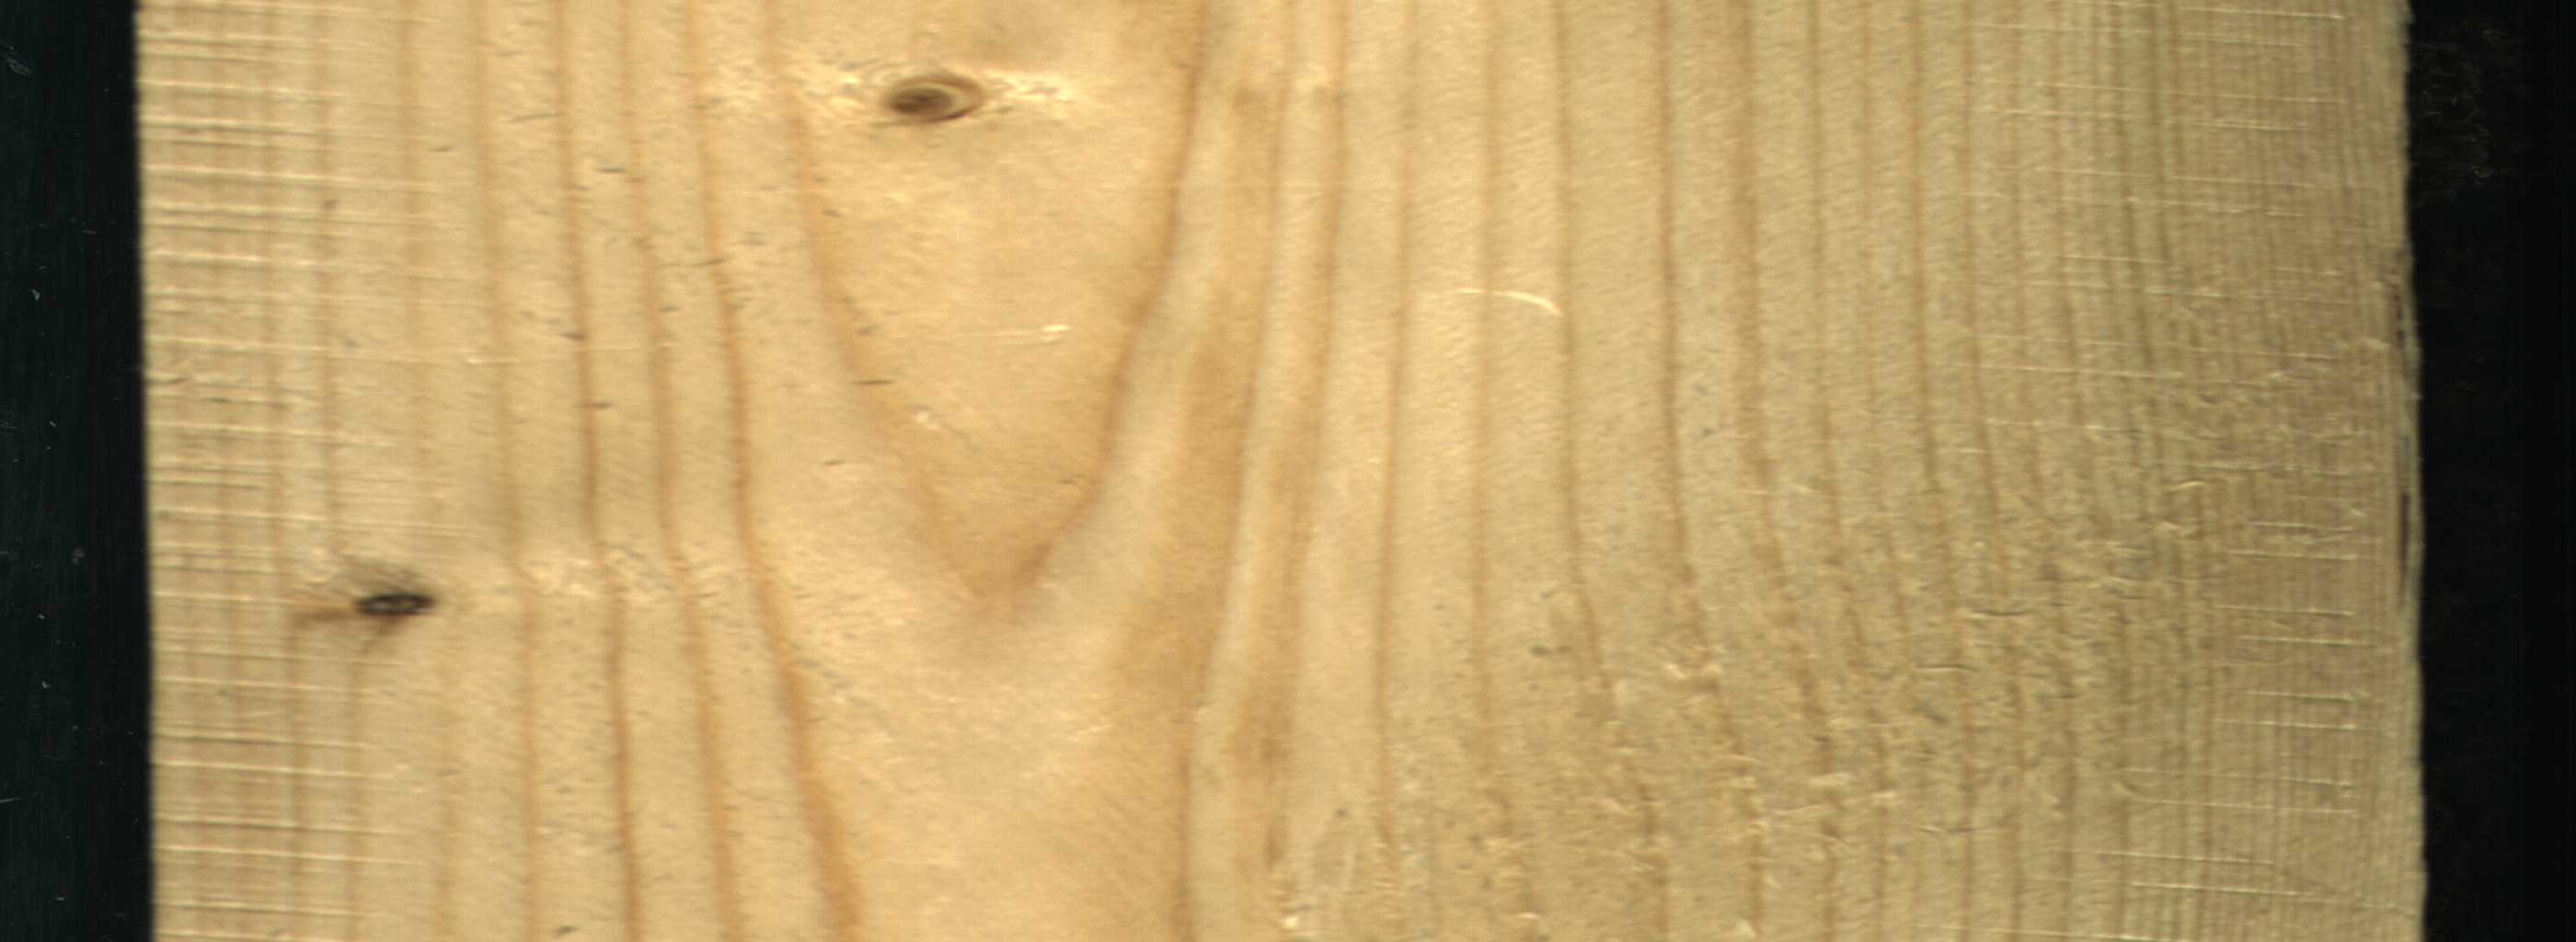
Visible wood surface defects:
Dead_Knot
Live_Knot